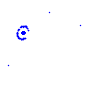
Particle: proton